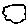
Label: cloud